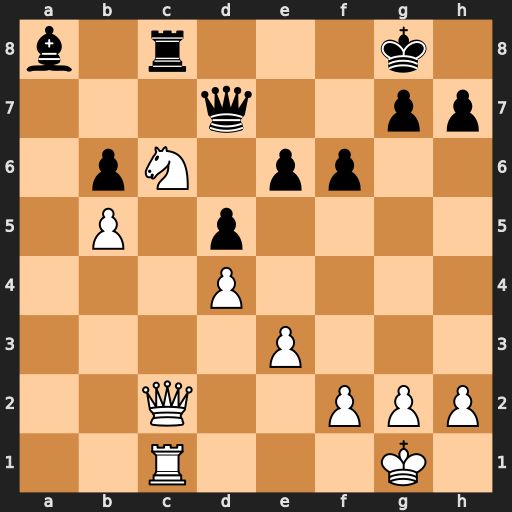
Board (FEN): b1r3k1/3q2pp/1pN1pp2/1P1p4/3P4/4P3/2Q2PPP/2R3K1
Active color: w
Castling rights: -
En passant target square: -
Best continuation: Ne7+ Qxe7 Qxc8+